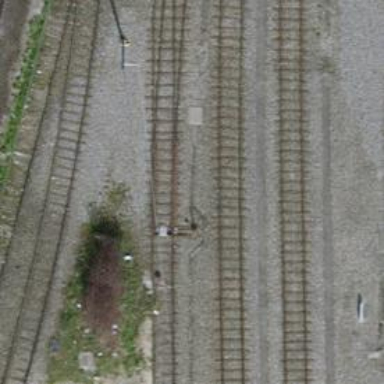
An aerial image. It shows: Railway switch.